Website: apple
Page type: billing-address
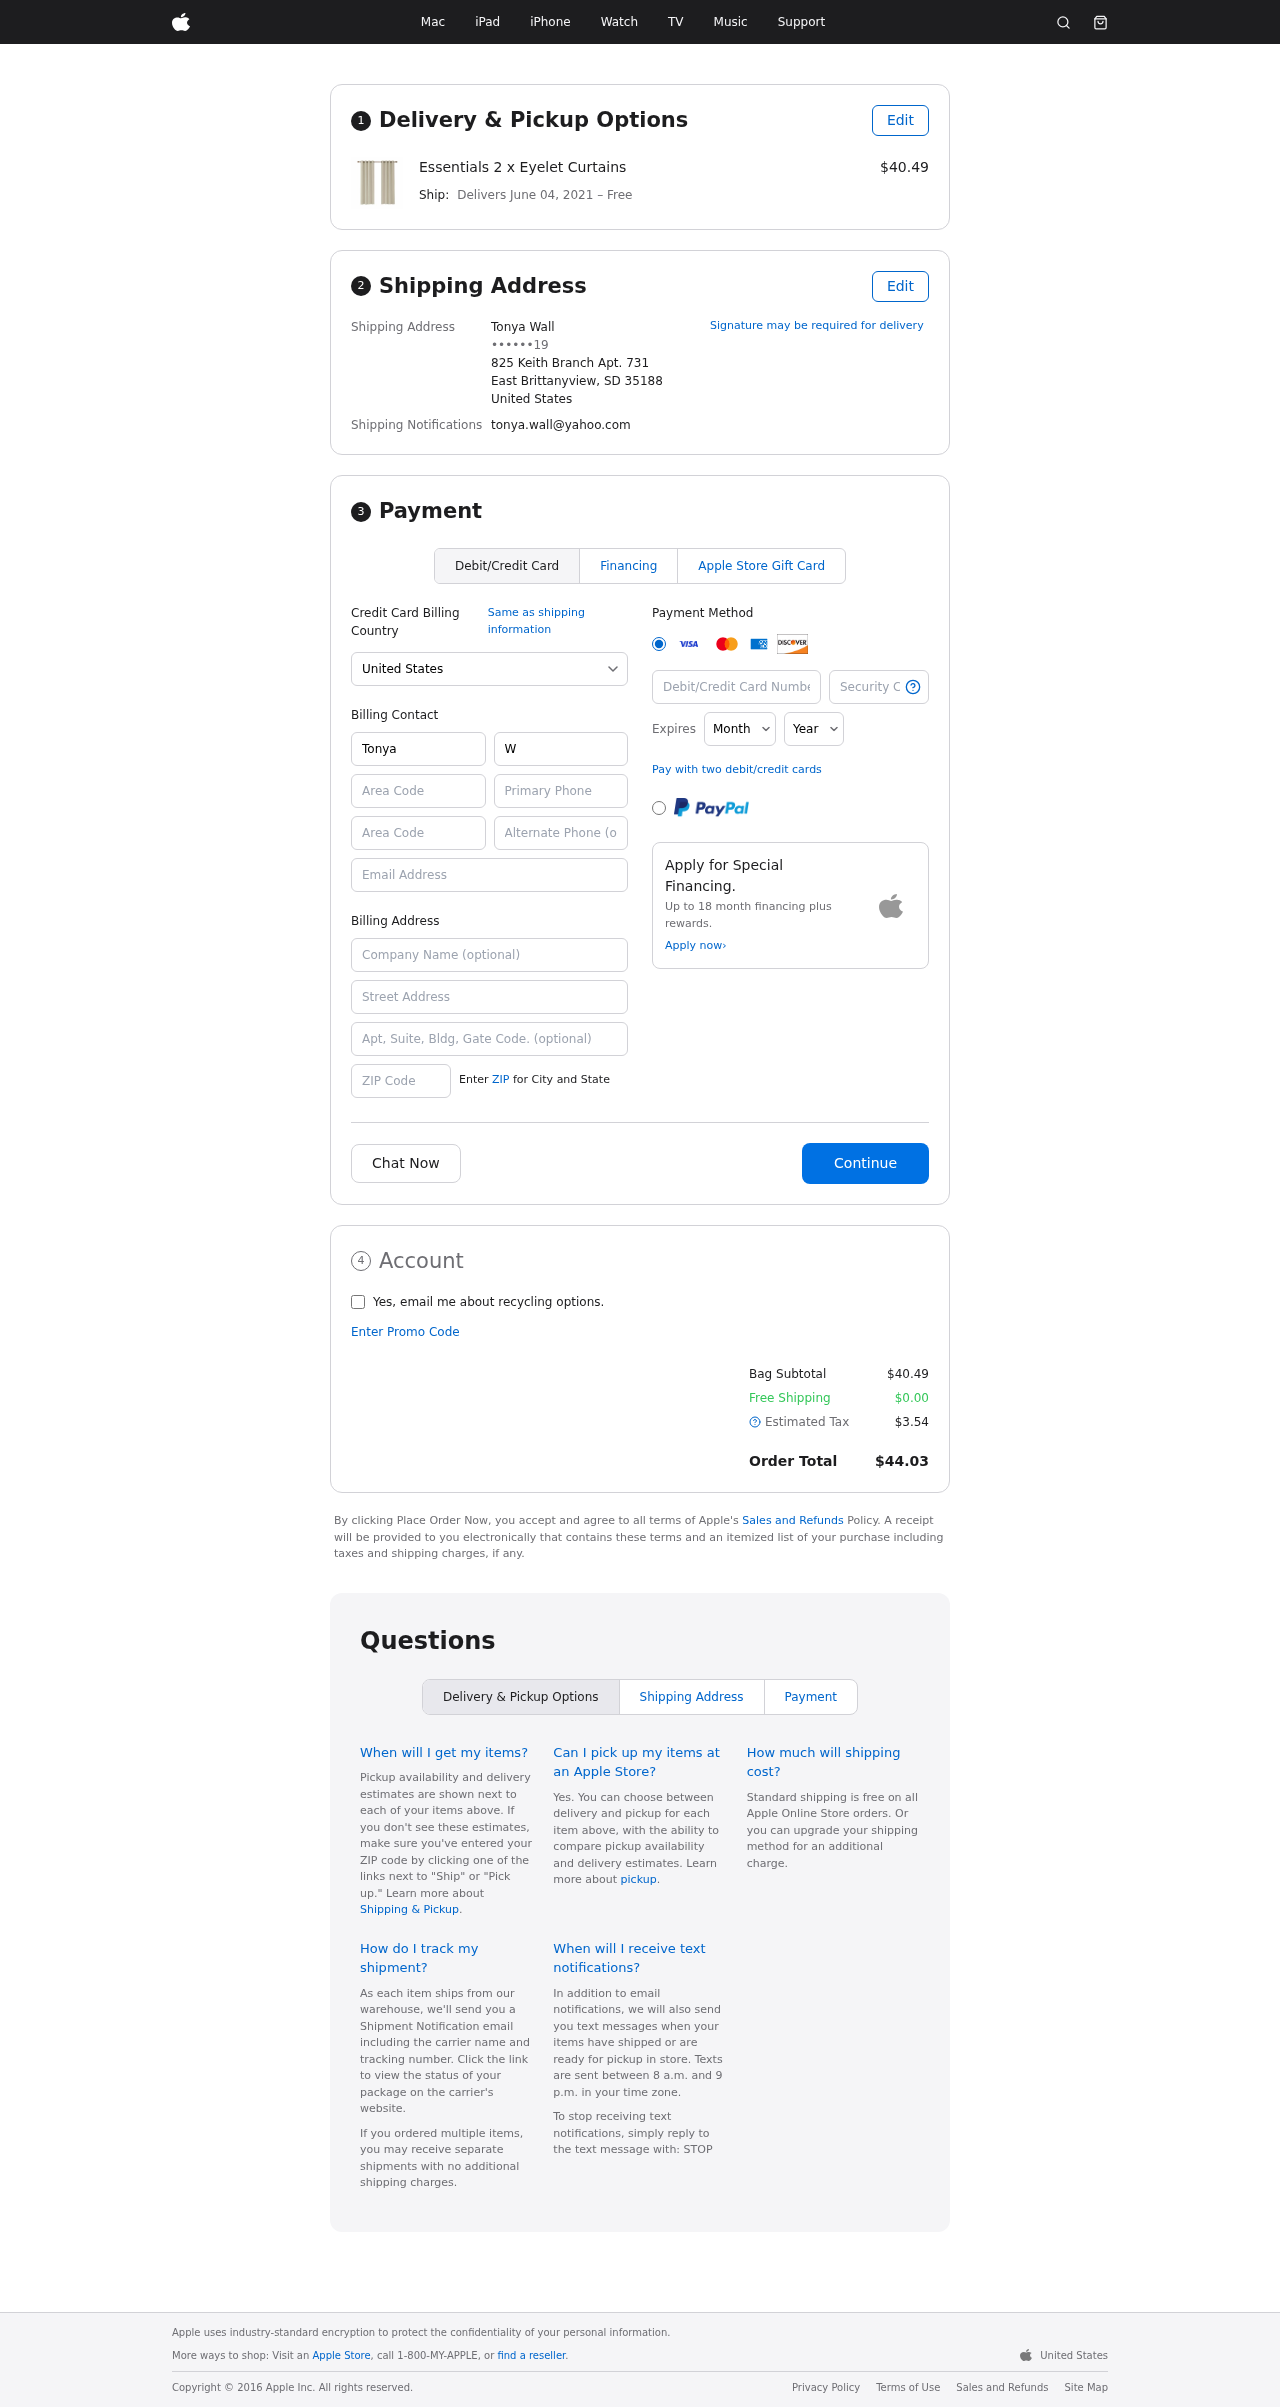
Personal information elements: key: PII_CARD_CVV
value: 267
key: PII_CARD_EXPIRY_MONTH
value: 03
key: PII_CARD_EXPIRY_YEAR
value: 28
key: PII_CARD_NUMBER
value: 2304 0524 2417 3086
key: PII_CITY_STATE_ZIP
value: East Brittanyview, SD 35188
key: PII_COUNTRY
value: United States
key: PII_EMAIL
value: tonya.wall@yahoo.com
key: PII_FULLNAME
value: Tonya Wall
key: PII_STREET
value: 825 Keith Branch Apt. 731
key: PII_PHONE_MASKED
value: ••••••19
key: PII_BILLING_FIRSTNAME
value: Tonya
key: PII_BILLING_LASTNAME
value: Wall
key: PII_BILLING_PHONE_AREA
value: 403
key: PII_BILLING_PHONE
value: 4034727619
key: PII_BILLING_EMAIL
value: tonya.wall@yahoo.com
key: PII_BILLING_COMPANY
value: Moran LLC
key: PII_BILLING_STREET
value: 825 Keith Branch Apt. 731
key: PII_BILLING_POSTCODE
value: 35188
Product elements: key: PRODUCT1_NAME
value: Essentials 2 x Eyelet Curtains
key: PRODUCT1_PRICE
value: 40.49
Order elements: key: ORDER_DELIVERY_DATE
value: June 04, 2021
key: ORDER_SUBTOTAL
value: $40.49
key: ORDER_SHIPPING_COST
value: $0.00
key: ORDER_TAX
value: $3.54
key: ORDER_TOTAL
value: $44.03